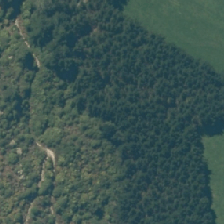
Land cover: grose_broom